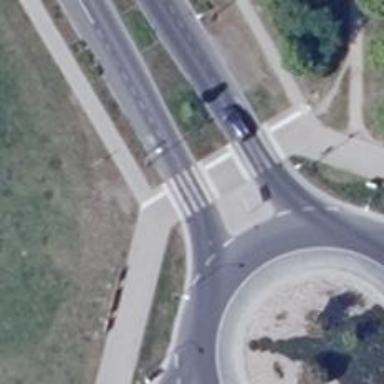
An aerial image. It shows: Uncontrolled zebra crossing.